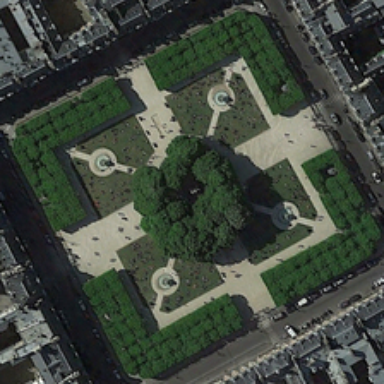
Some gray buildings are around a square square with green trees .